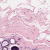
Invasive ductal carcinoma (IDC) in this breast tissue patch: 0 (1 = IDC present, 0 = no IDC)